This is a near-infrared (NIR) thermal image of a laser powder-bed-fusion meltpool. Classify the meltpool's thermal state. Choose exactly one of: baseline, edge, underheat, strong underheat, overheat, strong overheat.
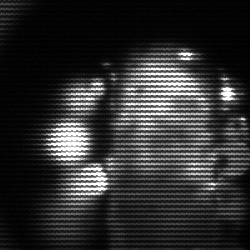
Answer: strong underheat